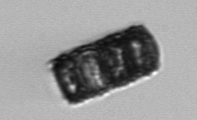
Label: Paralia_sulcata